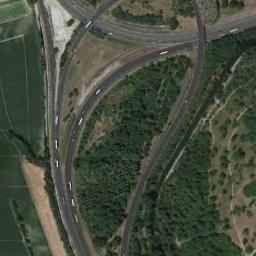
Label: overpass